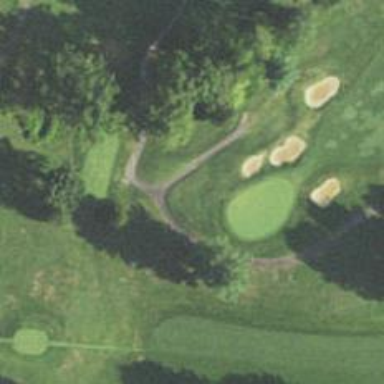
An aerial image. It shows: Service road designated as golf cart path.